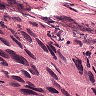
Metastatic tissue present: yes